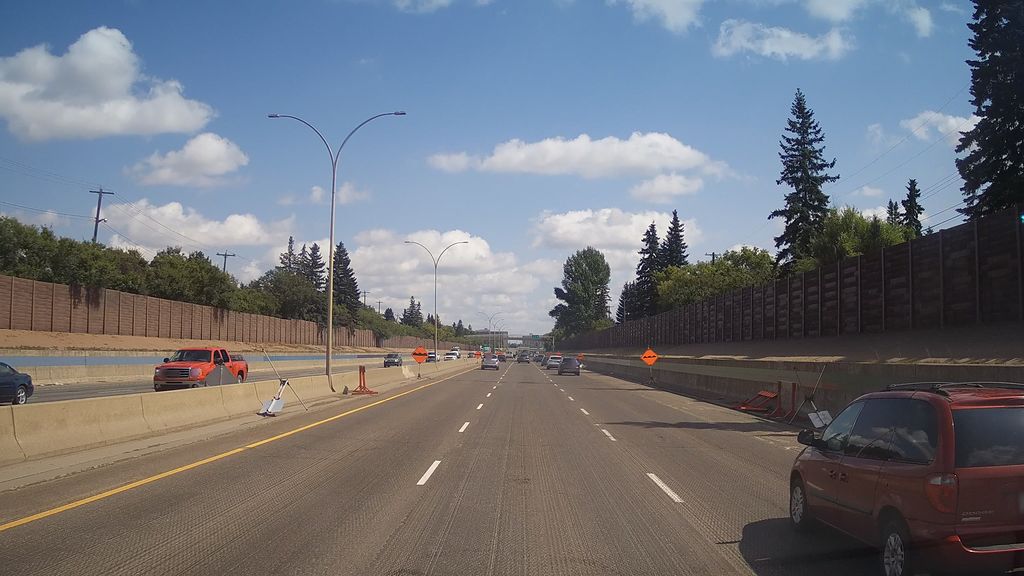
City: edmonton